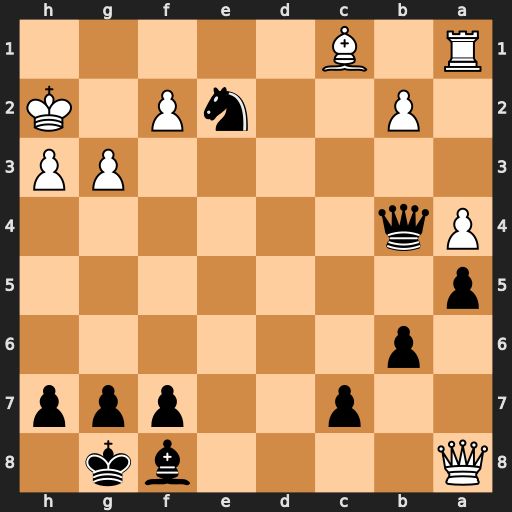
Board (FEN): Q4bk1/2p2ppp/1p6/p7/Pq6/6PP/1P2nP1K/R1B5
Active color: b
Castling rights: -
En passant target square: -
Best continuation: Qe1 Qh1 Qxf2+ Qg2 Qe1